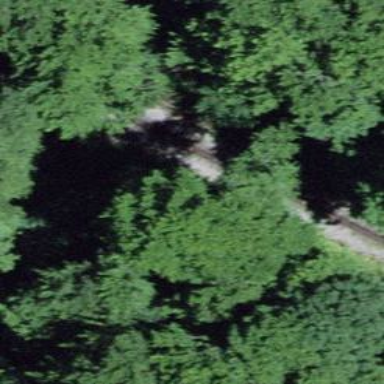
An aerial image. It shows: Narrow-gauge railway.